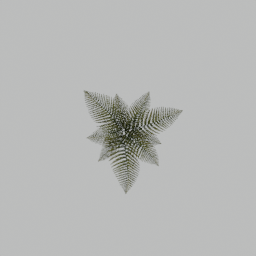
Label: nature